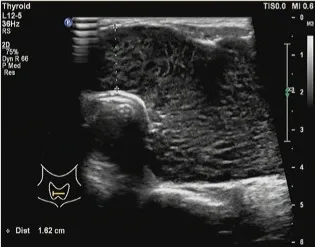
Preoperative imaging images. (C) The isthmus of the thyroid displayed a thickness of 1.6 cm.
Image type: radiology (ultrasound)